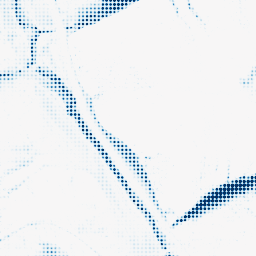
Category: morphological
Decomposition family: morphological_ellipse
Decomposition parameters: operation: closing
width: 30
height: 10
Upsampling method: sinc_hamming
Upsampling parameters: scale: 8
kernel_size: 4
Upsampling scale: 8